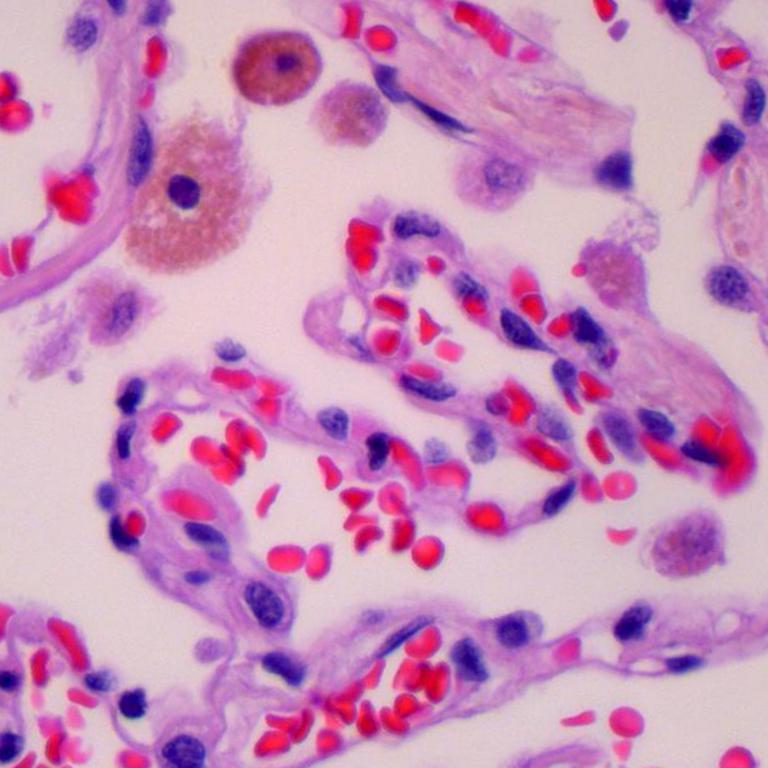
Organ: lung
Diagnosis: benign